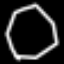
Label: octagon